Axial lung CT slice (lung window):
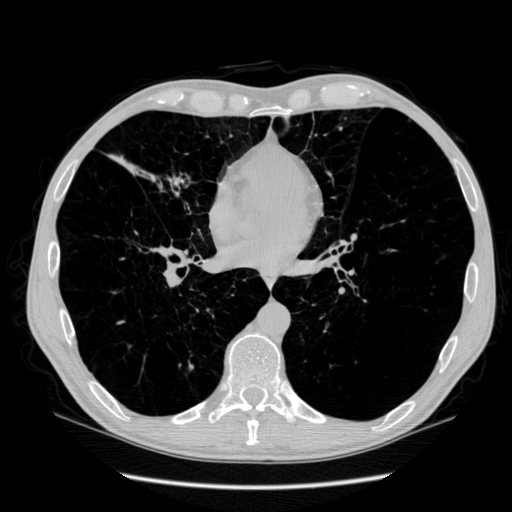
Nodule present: no